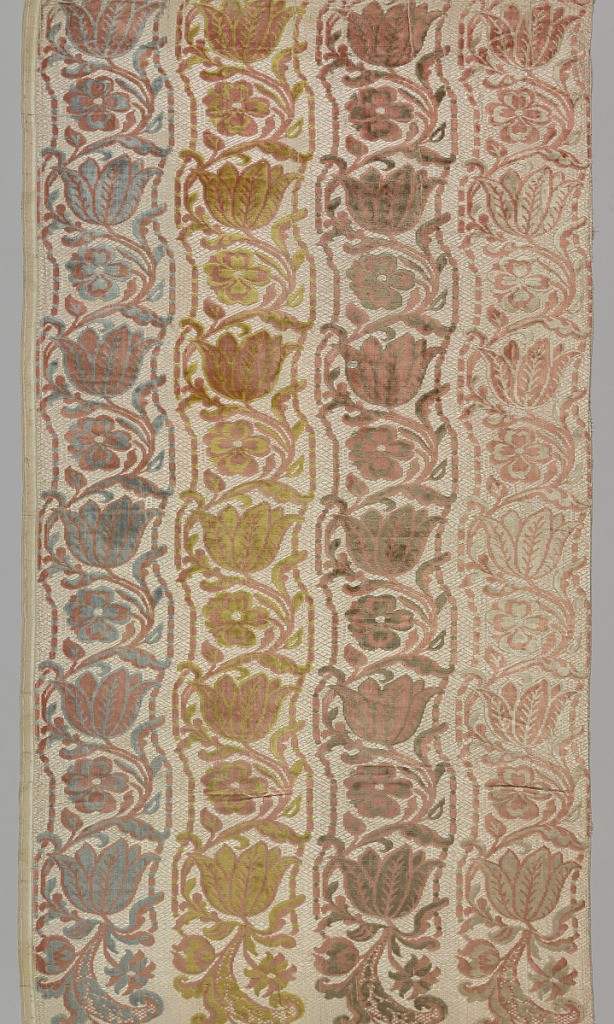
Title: Fragment
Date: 1800–1850
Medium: silk Technique: cut voided supplementary warp pile (velvet) in a plain weave foundation with continuous supplementary weft
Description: Panels with a coral ground and diaper pattern in extra white silk weft. Velvet design arranged in vertical broad bands of angular serpentine with large tulip blossoms and rosettes in coral and green, coral and yellow, coral and white, and coral and blue.